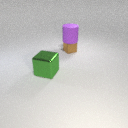
small brown metal cube below large purple rubber cylinder